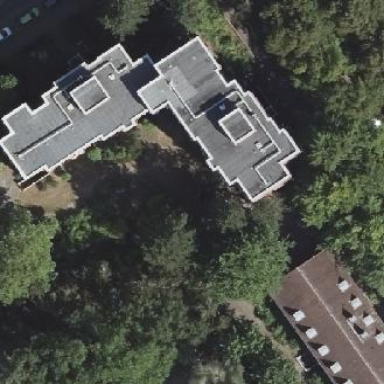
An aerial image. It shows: View of apartment building.